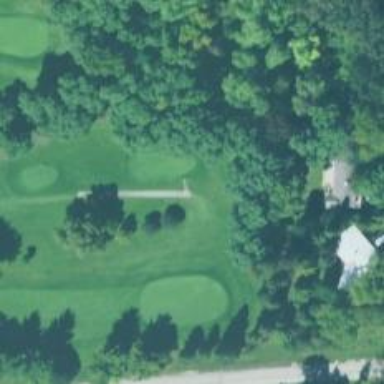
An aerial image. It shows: Service road designated as golf cart path.